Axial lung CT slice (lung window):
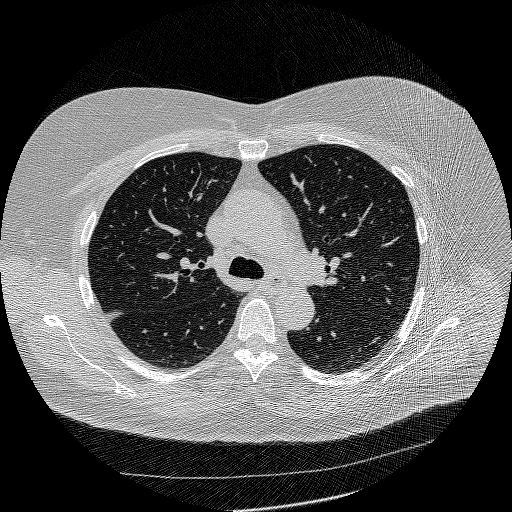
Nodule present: no